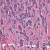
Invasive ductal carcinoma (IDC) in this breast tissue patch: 1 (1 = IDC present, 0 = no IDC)